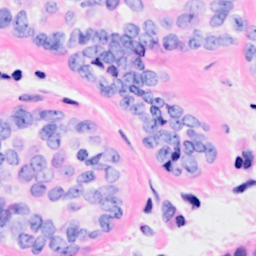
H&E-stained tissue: Breast